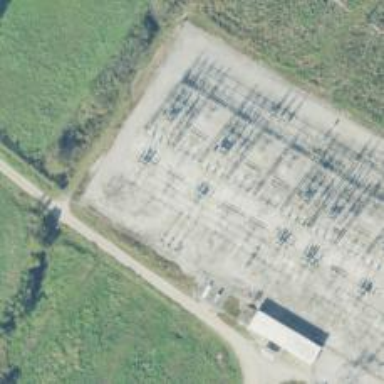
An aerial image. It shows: Switch used for power control.